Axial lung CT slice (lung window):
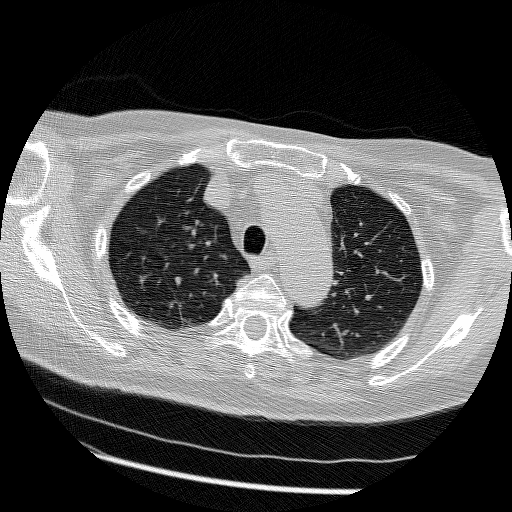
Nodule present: no